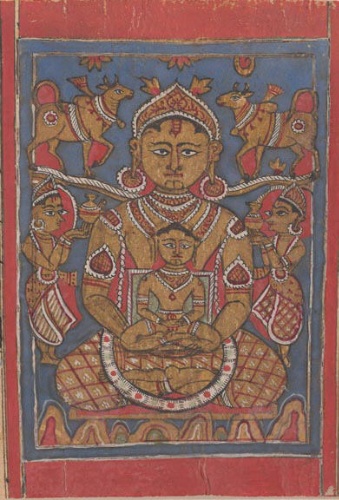
Date: 15th century
Object type: Folio
Classification: Paintings
Medium: Ink, opaque watercolor, and gold on paper
Culture: India (Gujarat)
Dimensions: 4 3/8 x 10 5/8 in. (11.1 x 27 cm)
Department: Asian Art
Credit line: Rogers Fund, 1955
Accession year: 1955
Repository: Metropolitan Museum of Art, New York, NY